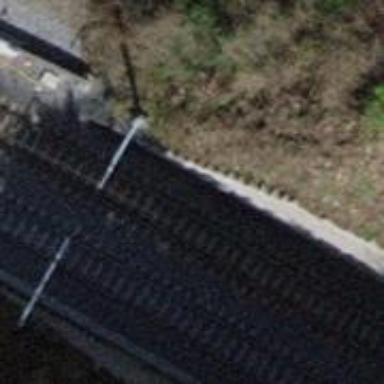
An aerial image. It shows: Single-track railway with electrified contact lines.